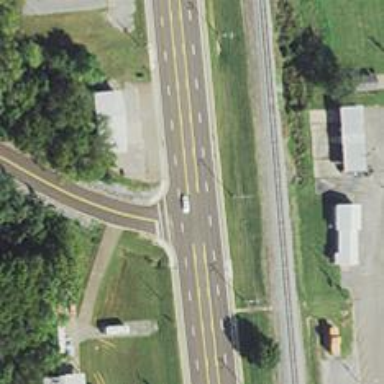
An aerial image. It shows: Trunk highway.